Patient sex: M
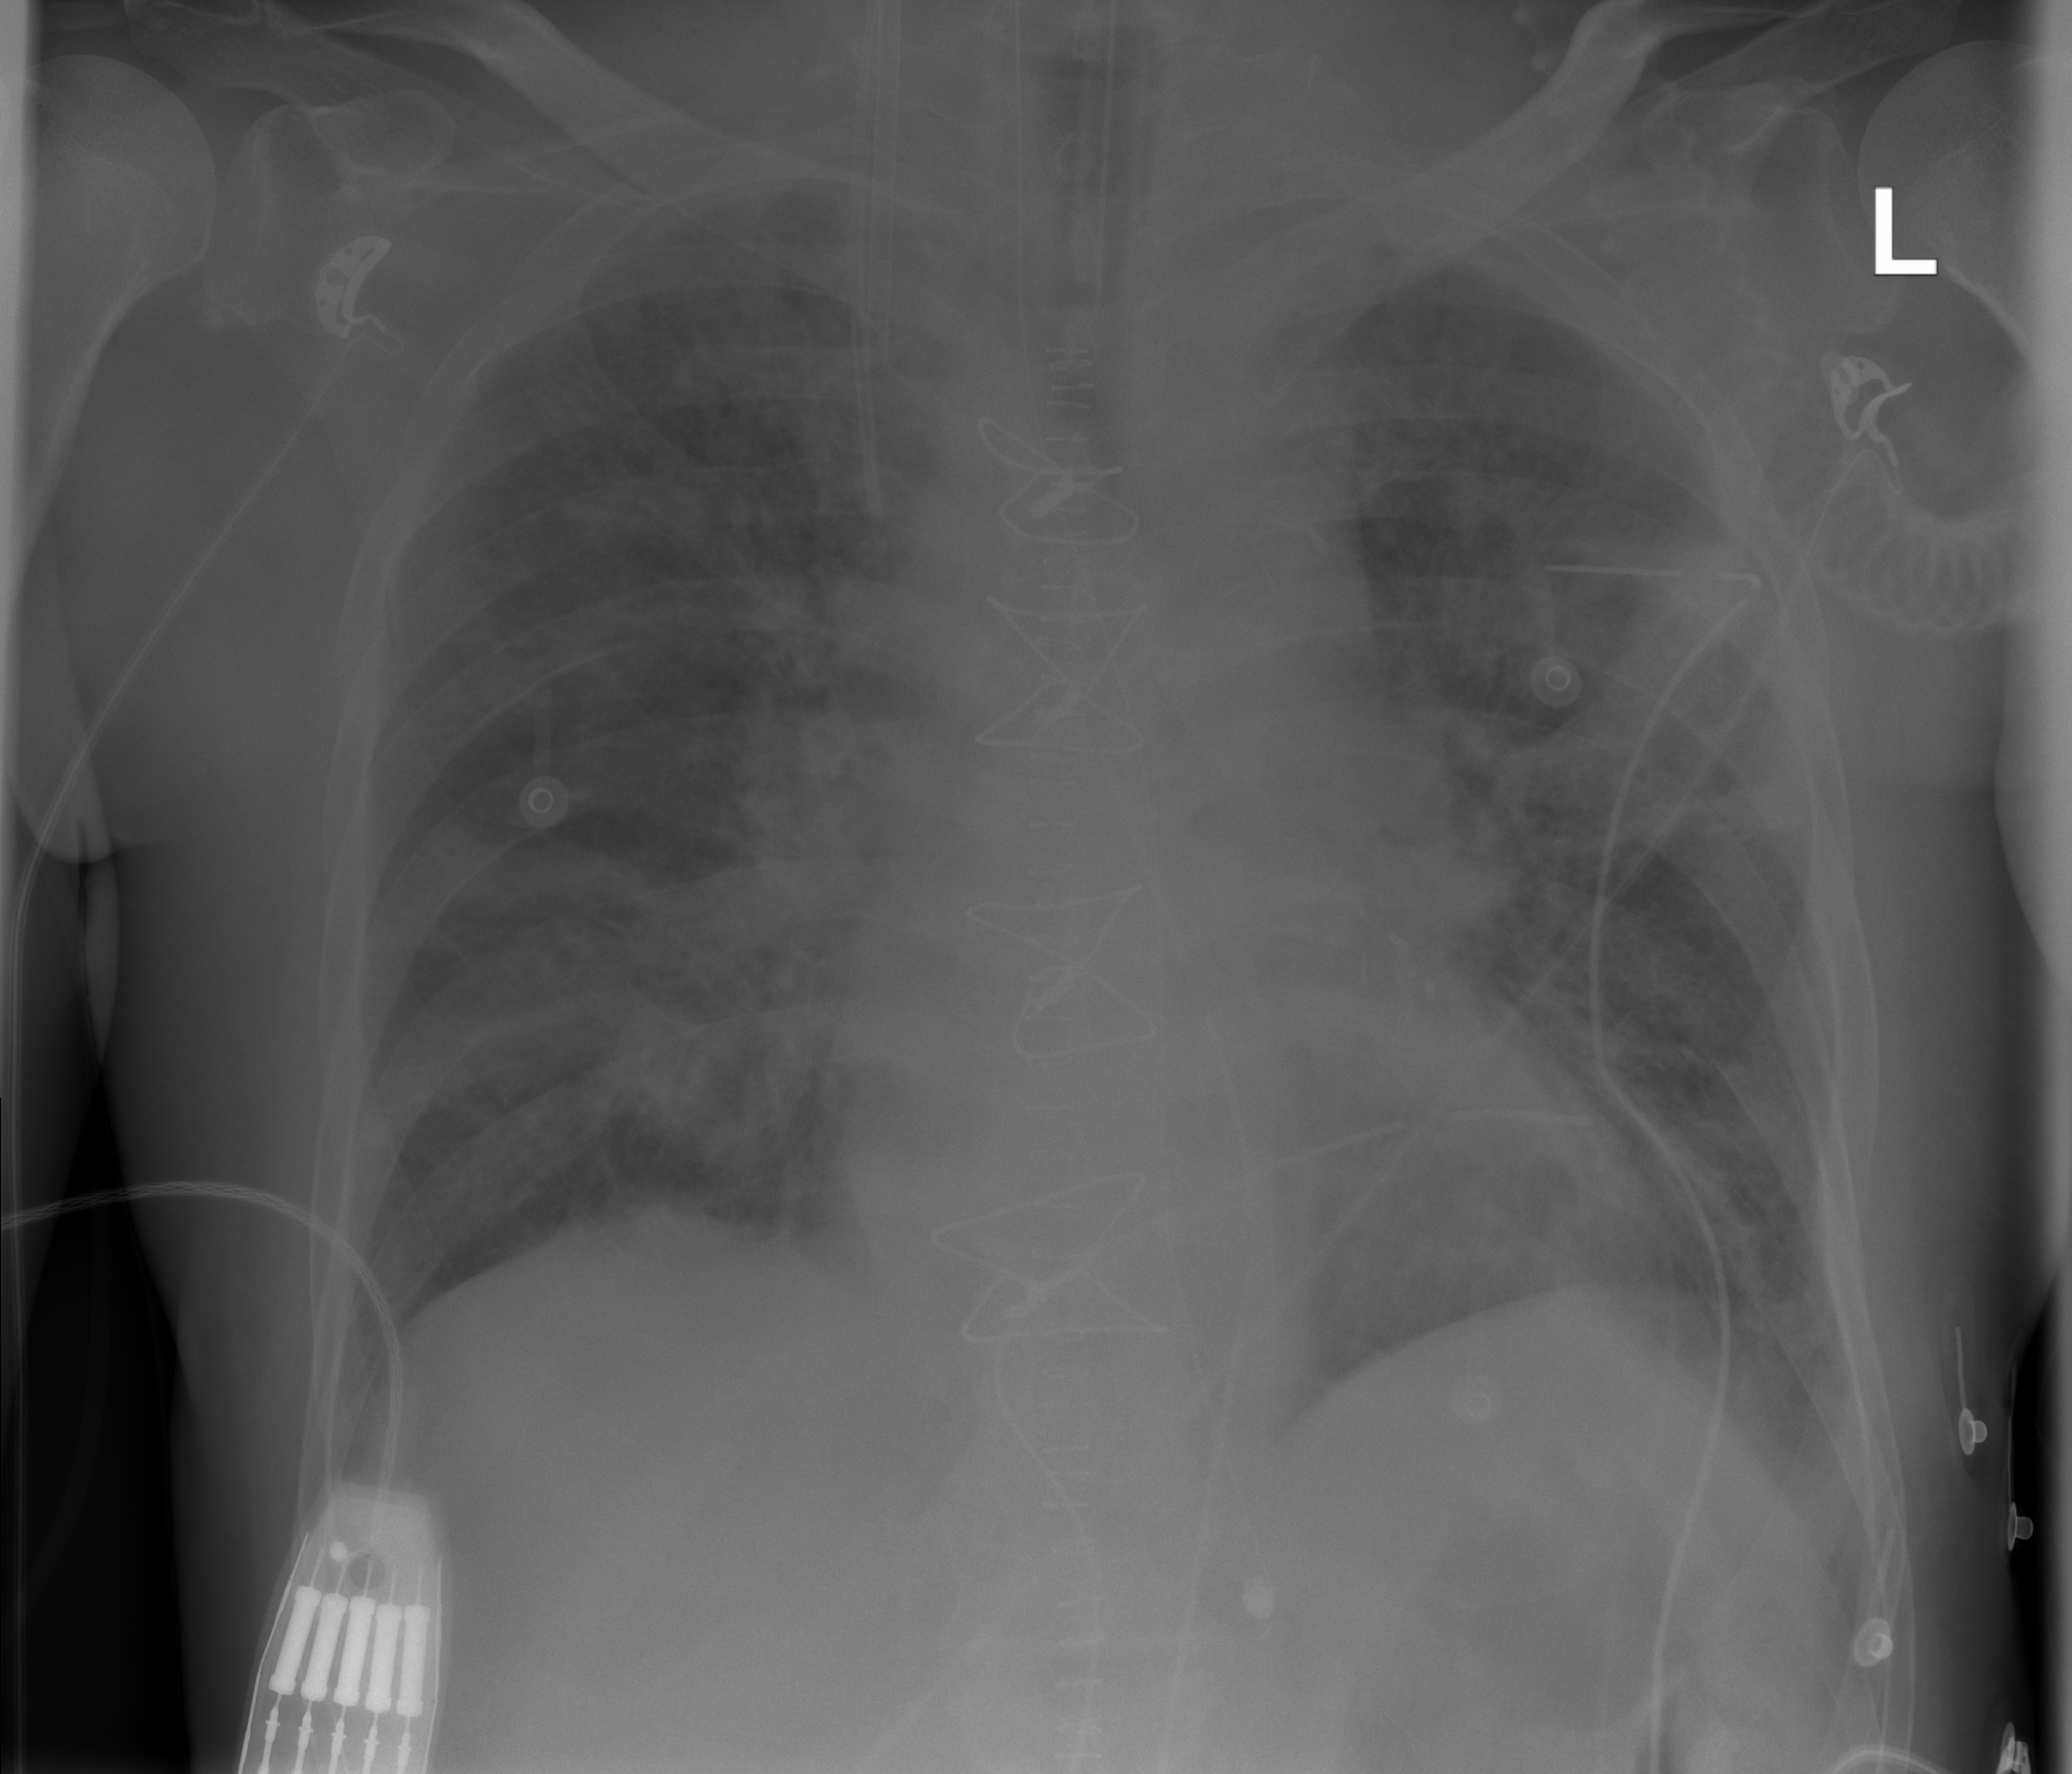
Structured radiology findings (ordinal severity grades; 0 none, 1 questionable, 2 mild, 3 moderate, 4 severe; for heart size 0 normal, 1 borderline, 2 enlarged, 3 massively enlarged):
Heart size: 0
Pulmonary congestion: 2
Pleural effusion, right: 0
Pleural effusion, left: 0
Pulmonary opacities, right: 2
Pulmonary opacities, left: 2
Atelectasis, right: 2
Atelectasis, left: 2